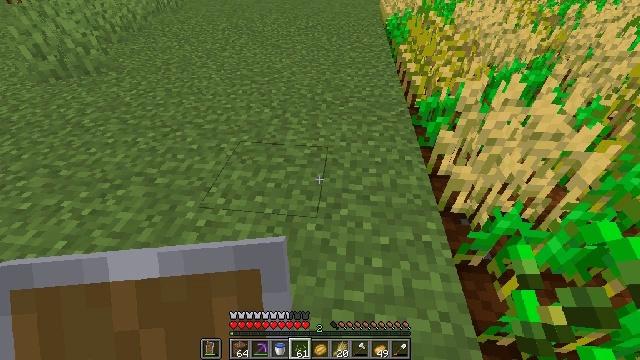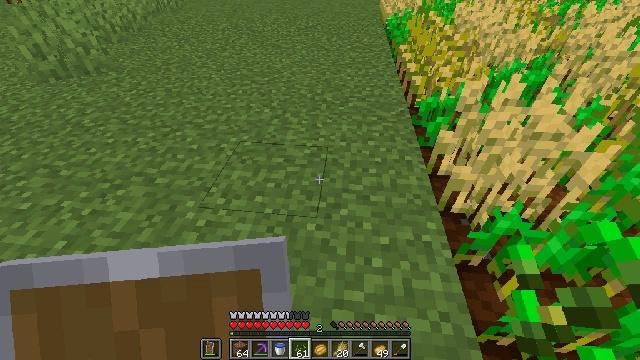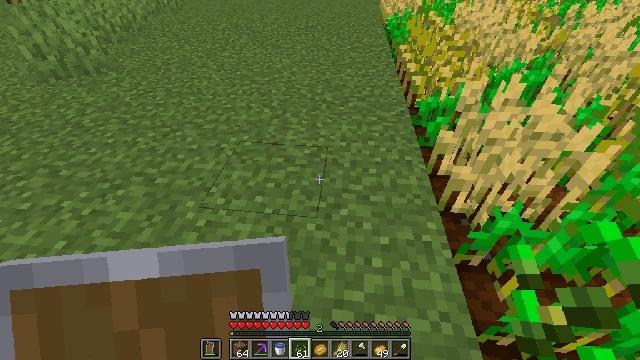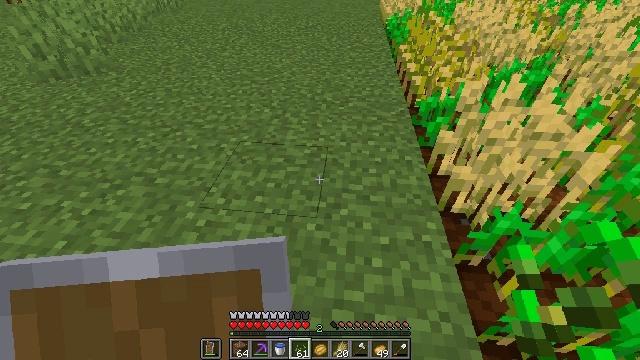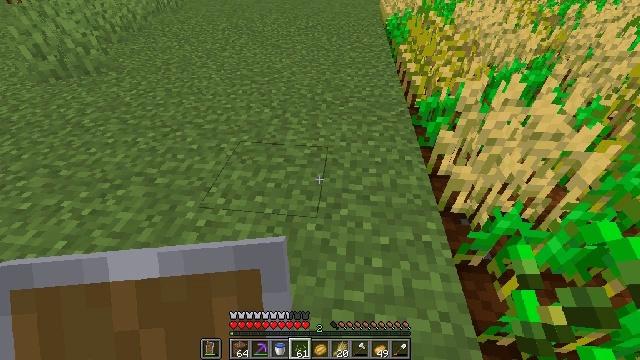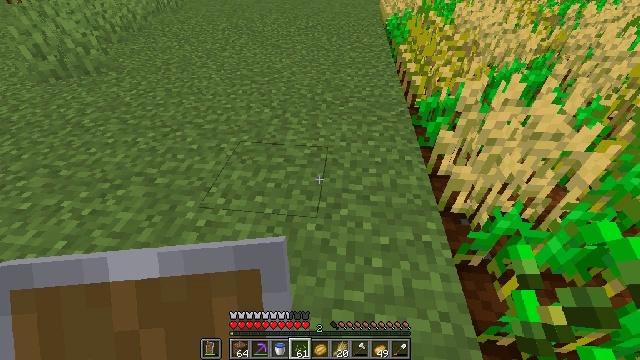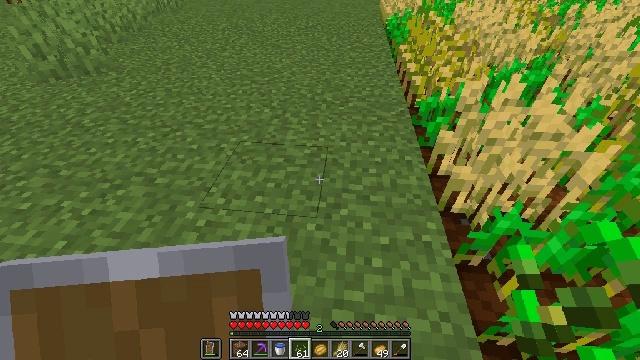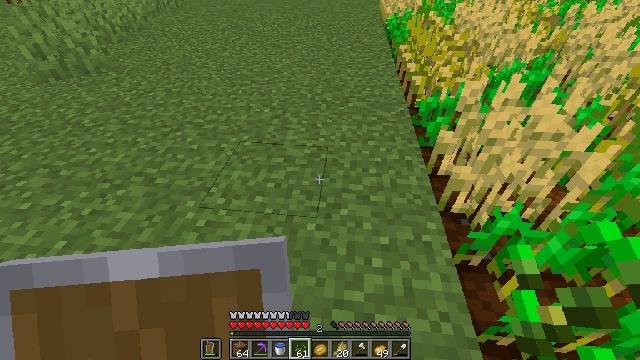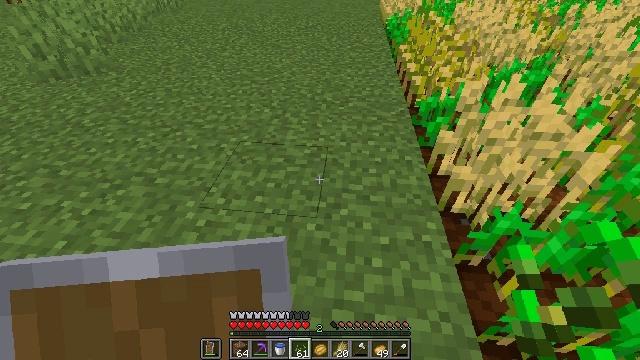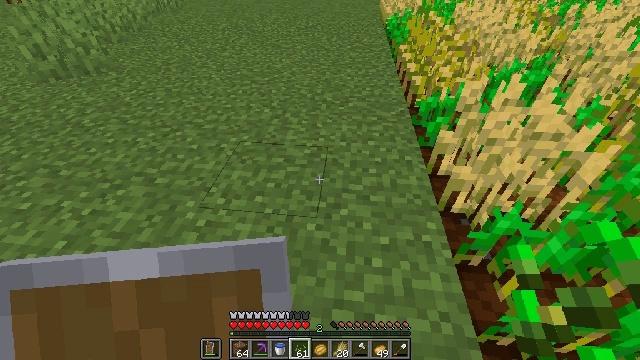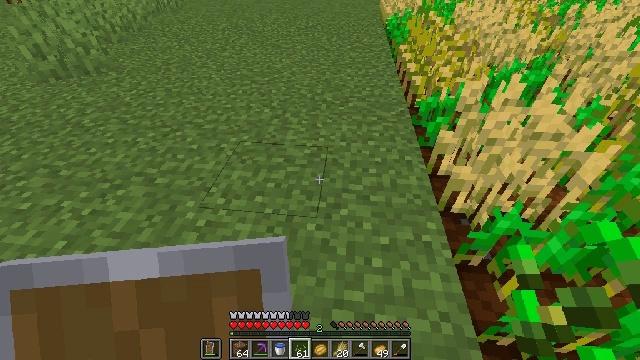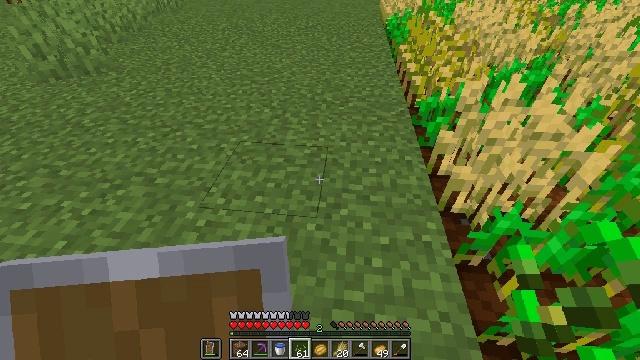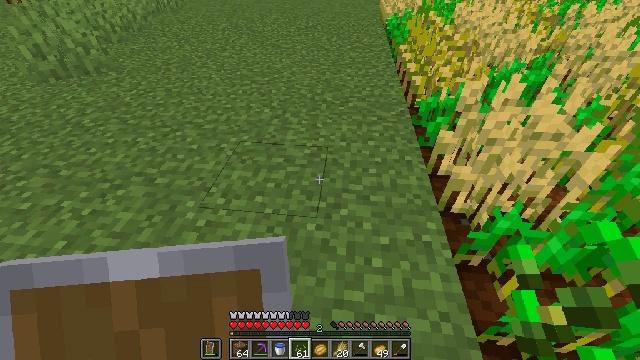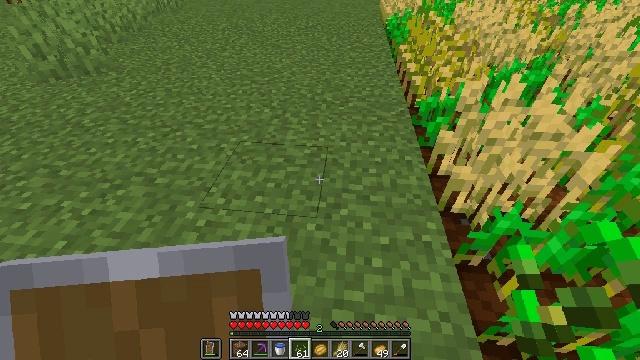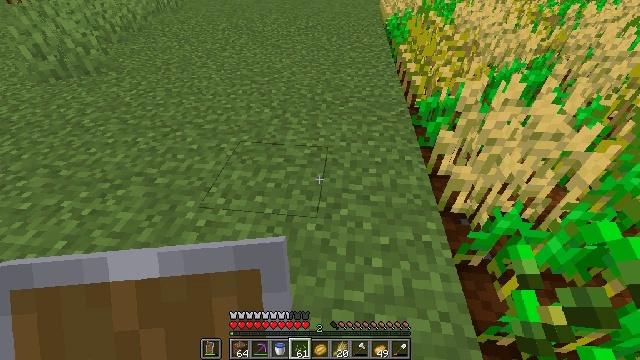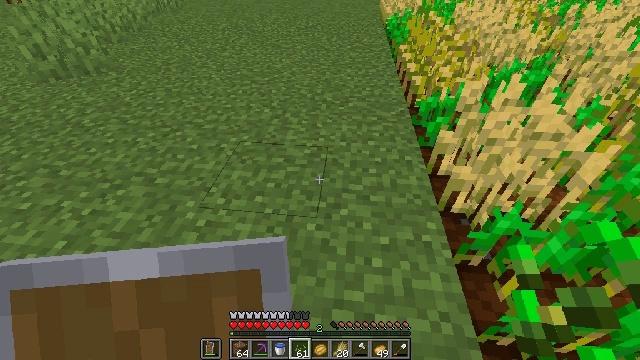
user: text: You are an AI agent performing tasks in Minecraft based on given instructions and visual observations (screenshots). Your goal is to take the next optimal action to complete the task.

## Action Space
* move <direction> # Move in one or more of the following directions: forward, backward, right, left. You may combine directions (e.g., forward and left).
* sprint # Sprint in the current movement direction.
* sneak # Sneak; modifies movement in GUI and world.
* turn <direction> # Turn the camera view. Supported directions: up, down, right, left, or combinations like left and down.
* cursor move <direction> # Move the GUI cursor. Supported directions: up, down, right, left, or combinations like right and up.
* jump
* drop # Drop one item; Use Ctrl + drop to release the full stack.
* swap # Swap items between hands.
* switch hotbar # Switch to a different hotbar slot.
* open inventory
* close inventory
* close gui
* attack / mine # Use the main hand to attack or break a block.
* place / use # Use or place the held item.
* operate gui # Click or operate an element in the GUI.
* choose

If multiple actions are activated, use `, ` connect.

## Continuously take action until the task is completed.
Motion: motion action
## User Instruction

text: Collect wheat crops.
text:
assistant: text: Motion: no_op
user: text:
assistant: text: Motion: no_op
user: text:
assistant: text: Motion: no_op
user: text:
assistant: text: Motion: no_op
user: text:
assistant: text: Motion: no_op
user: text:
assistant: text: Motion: no_op
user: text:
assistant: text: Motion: no_op
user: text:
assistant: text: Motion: no_op
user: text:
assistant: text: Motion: no_op
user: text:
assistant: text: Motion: no_op
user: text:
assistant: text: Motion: no_op
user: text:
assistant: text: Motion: no_op
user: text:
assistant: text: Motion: no_op
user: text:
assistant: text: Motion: no_op
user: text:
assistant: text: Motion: no_op
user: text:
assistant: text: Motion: no_op
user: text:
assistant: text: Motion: no_op
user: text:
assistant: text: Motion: no_op
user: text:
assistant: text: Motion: no_op
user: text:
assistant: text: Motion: no_op
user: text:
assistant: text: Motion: no_op
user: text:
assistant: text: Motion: no_op
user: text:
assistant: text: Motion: no_op
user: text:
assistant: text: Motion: no_op
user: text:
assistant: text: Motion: no_op
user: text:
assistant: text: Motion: no_op
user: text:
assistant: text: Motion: no_op
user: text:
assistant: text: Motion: no_op
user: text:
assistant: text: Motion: no_op
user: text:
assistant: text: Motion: no_op